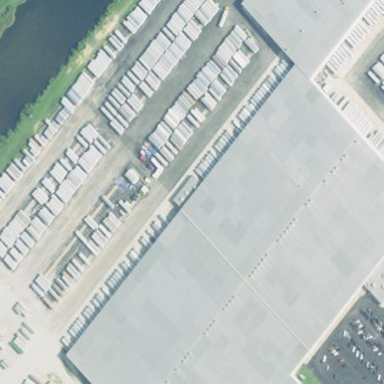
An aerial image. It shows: Warehouse.